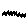
Label: zigzag